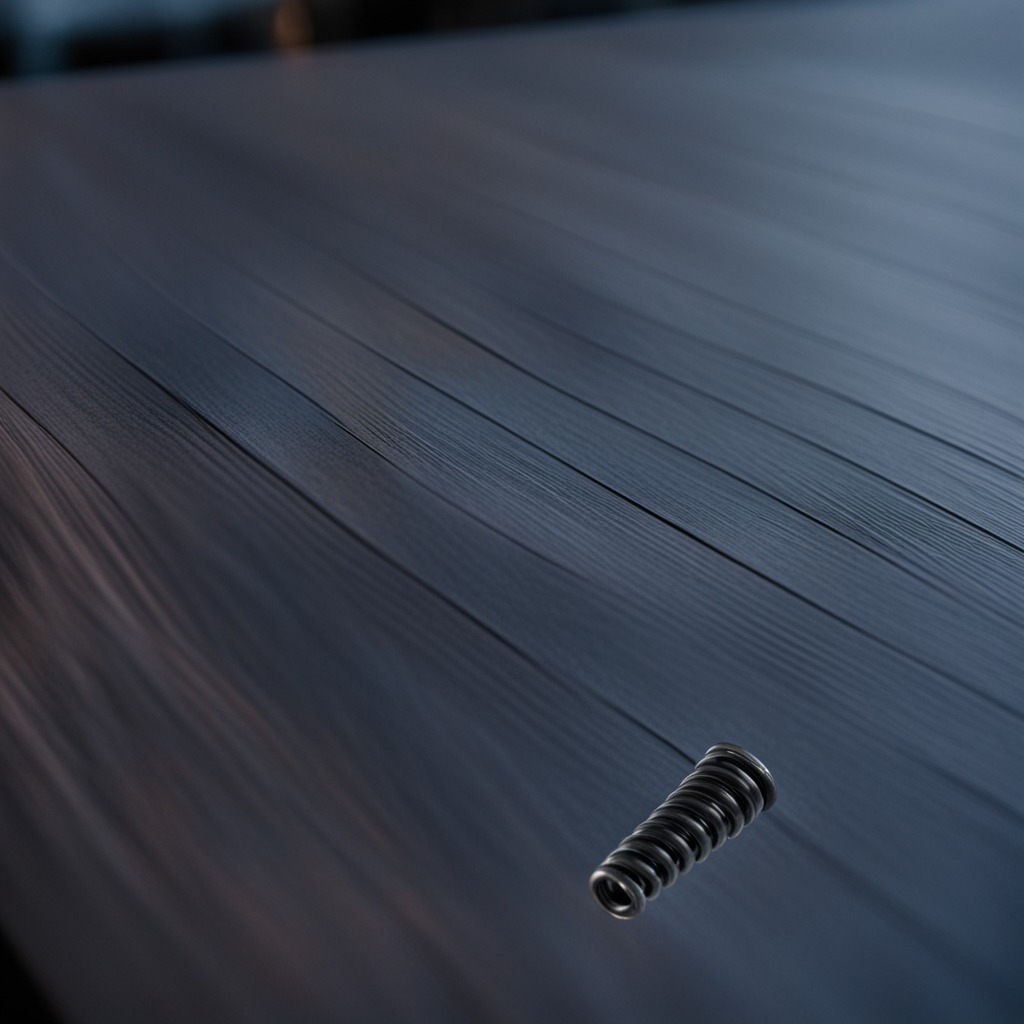
A coiled metal spring is lying on the old table in the small garage.